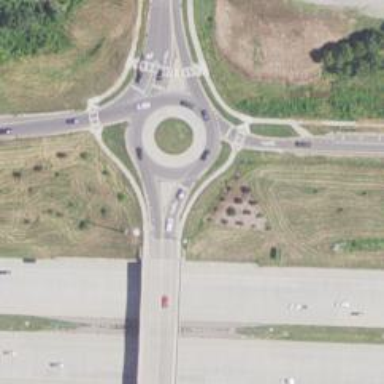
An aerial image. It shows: Secondary road made of asphalt leading to roundabout.